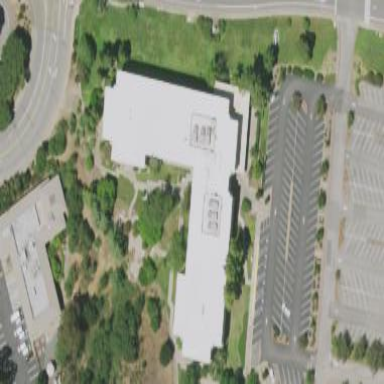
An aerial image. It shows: Commercial building.